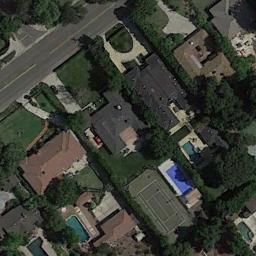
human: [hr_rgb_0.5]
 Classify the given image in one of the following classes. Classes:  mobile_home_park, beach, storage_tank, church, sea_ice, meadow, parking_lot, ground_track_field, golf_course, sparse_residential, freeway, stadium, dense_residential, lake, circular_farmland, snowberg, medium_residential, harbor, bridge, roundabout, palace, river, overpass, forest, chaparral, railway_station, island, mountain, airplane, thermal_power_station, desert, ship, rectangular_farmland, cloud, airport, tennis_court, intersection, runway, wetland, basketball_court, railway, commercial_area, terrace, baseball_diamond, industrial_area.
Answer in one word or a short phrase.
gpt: tennis_court